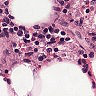
Metastatic tissue present: no